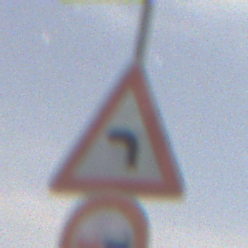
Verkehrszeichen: KurveLinks
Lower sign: Ueberholverbot
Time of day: Night
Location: Outdoor (Nature)
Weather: Overcast
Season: NotSpecified
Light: Artificial